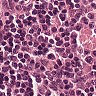
Metastatic tissue present: no